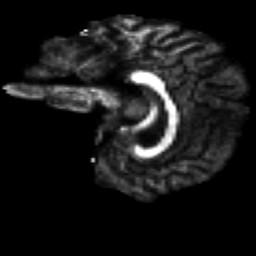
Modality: FA
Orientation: sagittal
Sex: male
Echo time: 0.114 s